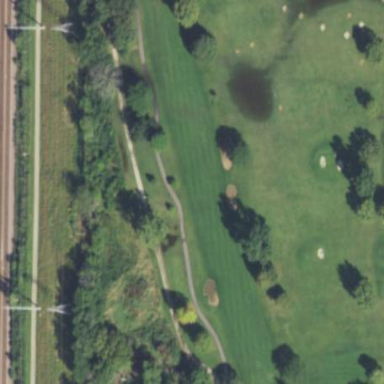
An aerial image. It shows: Grassy area designated as driving range for golf.